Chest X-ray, AP view. Patient: 51 years old, sex M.
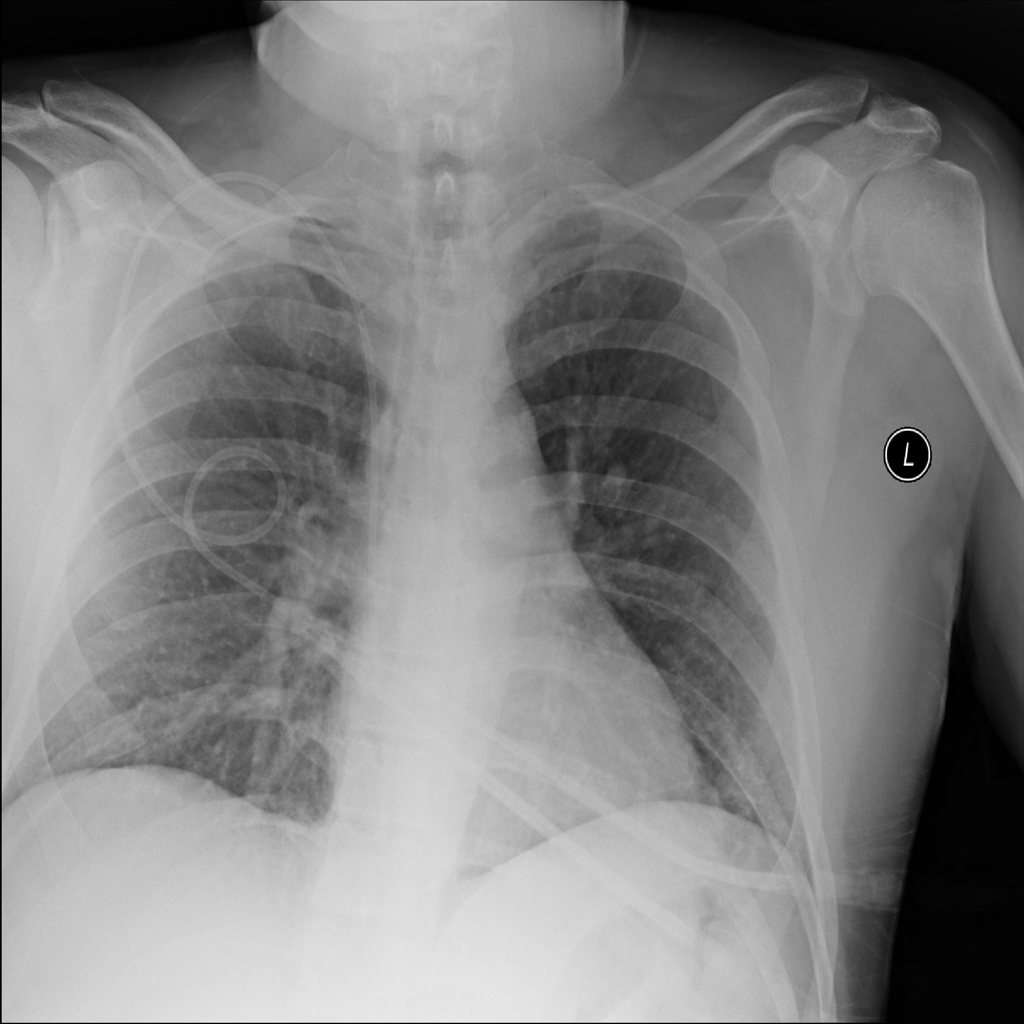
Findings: Infiltration